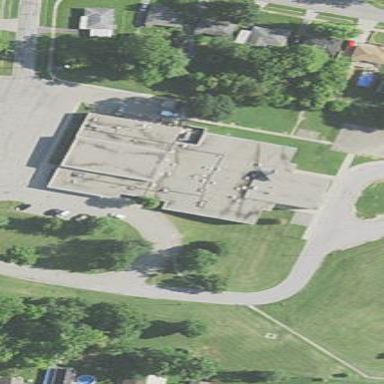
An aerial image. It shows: School building with school amenities.